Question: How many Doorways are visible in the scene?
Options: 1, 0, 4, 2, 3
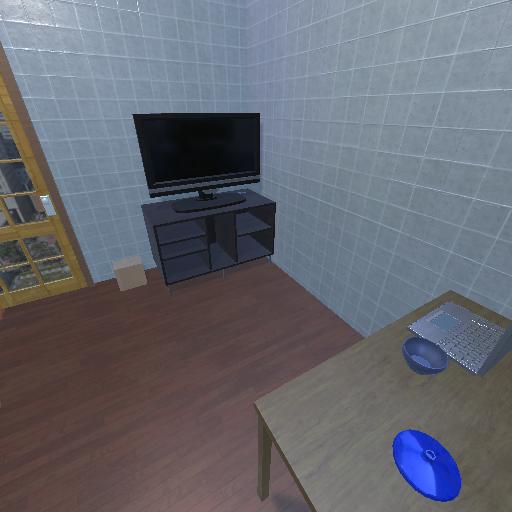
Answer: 1